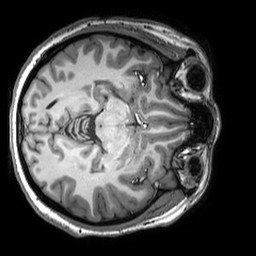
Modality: T1w
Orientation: axial
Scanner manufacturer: philips
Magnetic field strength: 3 T
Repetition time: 0.0074 s
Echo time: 0.003131 s